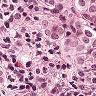
Metastatic tissue present: yes